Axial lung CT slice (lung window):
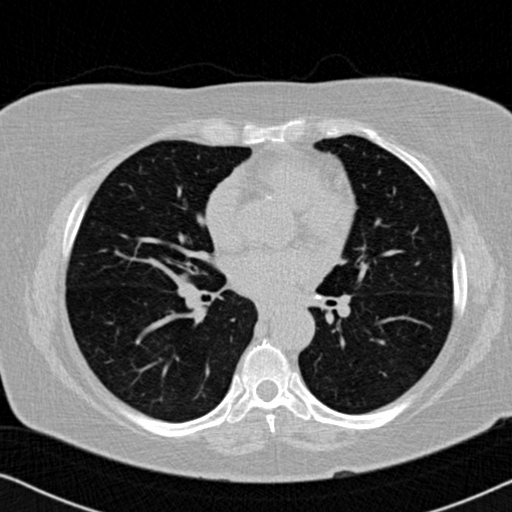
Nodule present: no